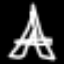
Label: The Eiffel Tower